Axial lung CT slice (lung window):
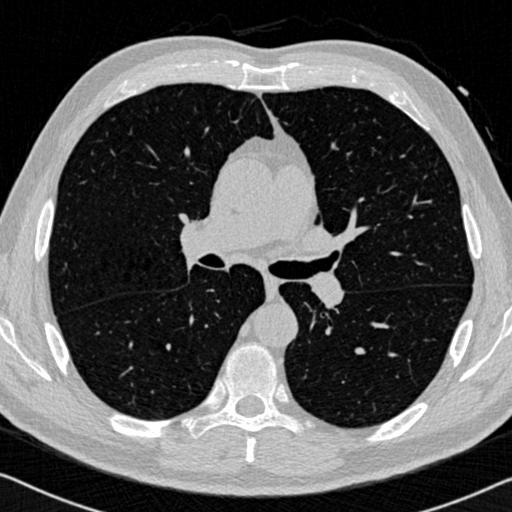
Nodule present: no